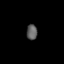
Tissue: lung
Cell type: Fibroblasts
Senescence score: 0.6469
Nuclear area (px): 160
Mean DAPI intensity: 93.775